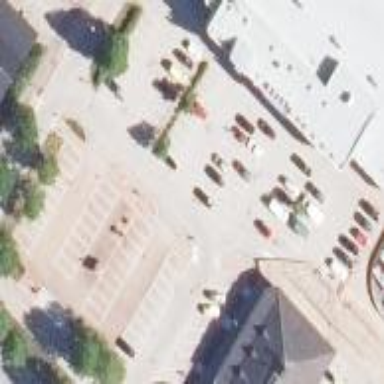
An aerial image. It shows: Parking area.